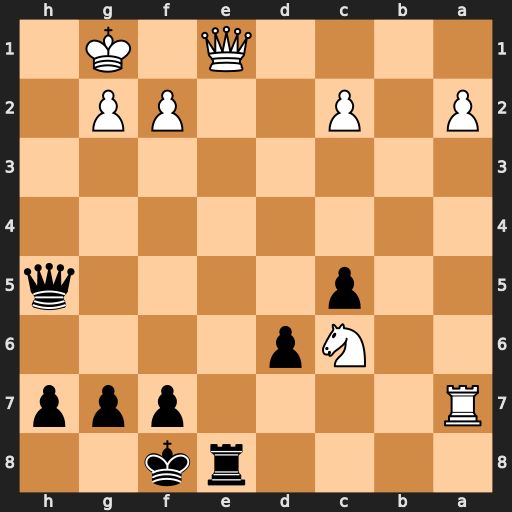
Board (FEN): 4rk2/R4ppp/2Np4/2p4q/8/8/P1P2PP1/4Q1K1
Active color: b
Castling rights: -
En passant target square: -
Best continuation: Rxe1#